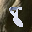
Label: 8